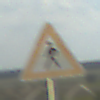
Verkehrszeichen: FussgaengerRechts
Umgebung: Outdoor, Beach
Tageszeit: MorningAfternoon
Wetter: PartlyCloudy
Licht: Natural
Jahreszeit: NotSpecified
Kontrast: HighContrast